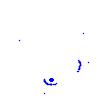
Particle: pion